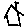
Label: house